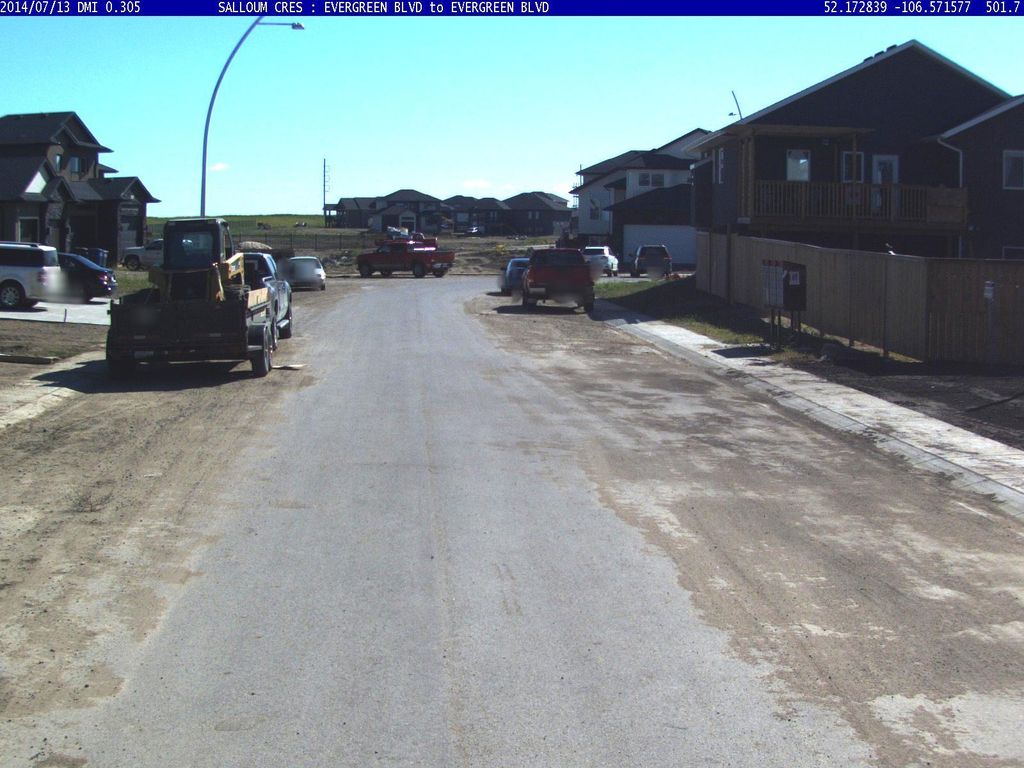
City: saskatoon